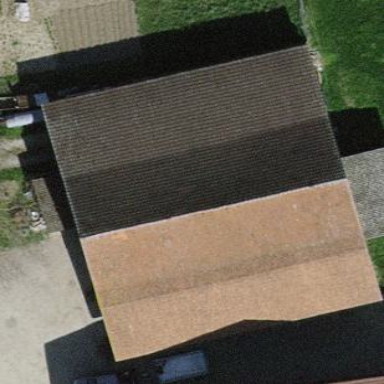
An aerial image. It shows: Farm auxiliary building.